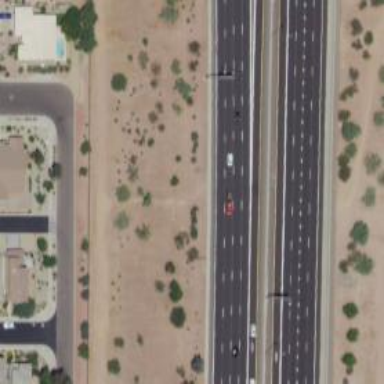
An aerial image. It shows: Motorway.